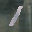
Label: 1